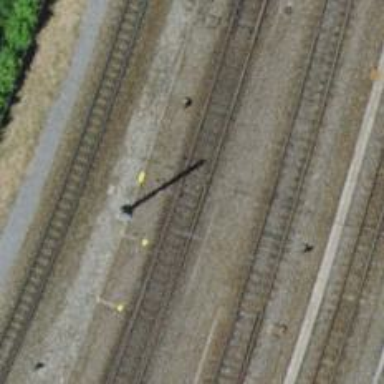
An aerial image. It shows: Railway switch.